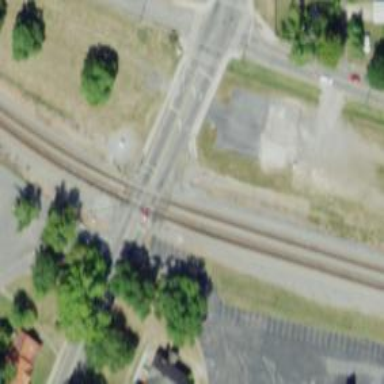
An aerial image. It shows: Level crossing with lights at the railway.